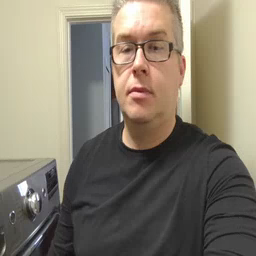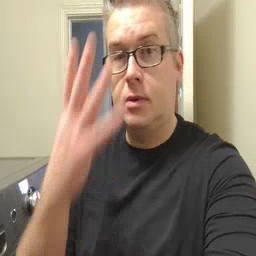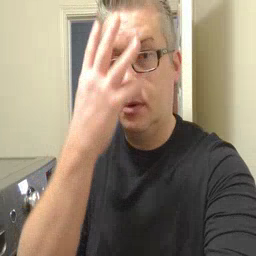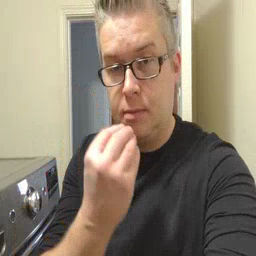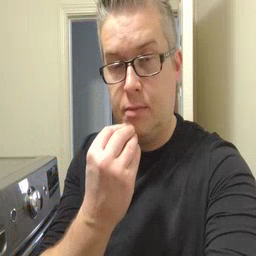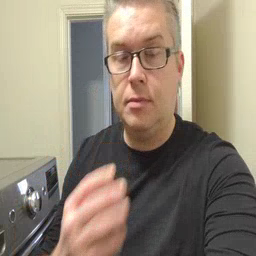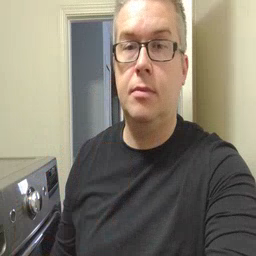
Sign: sleep